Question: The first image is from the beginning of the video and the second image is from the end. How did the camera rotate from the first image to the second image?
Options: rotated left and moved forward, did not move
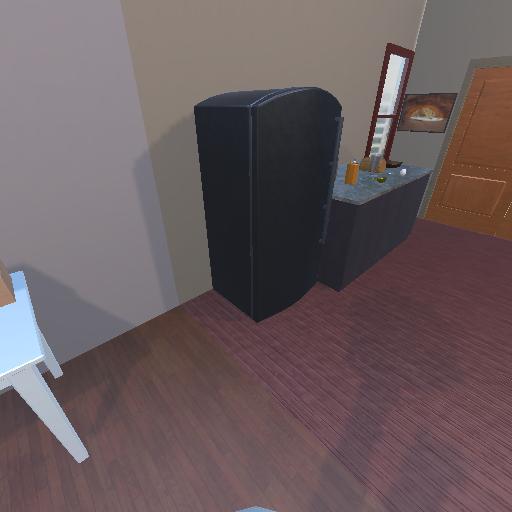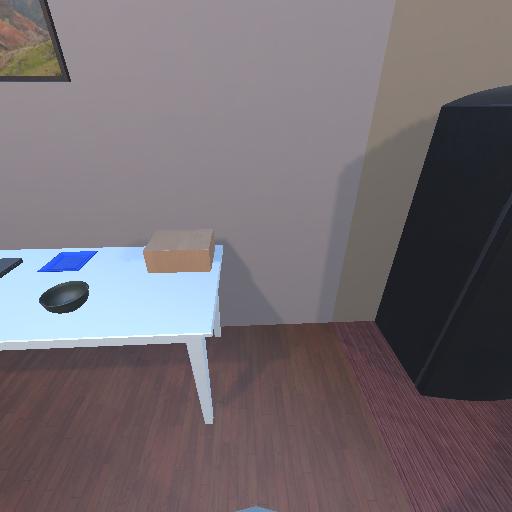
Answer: rotated left and moved forward